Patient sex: M
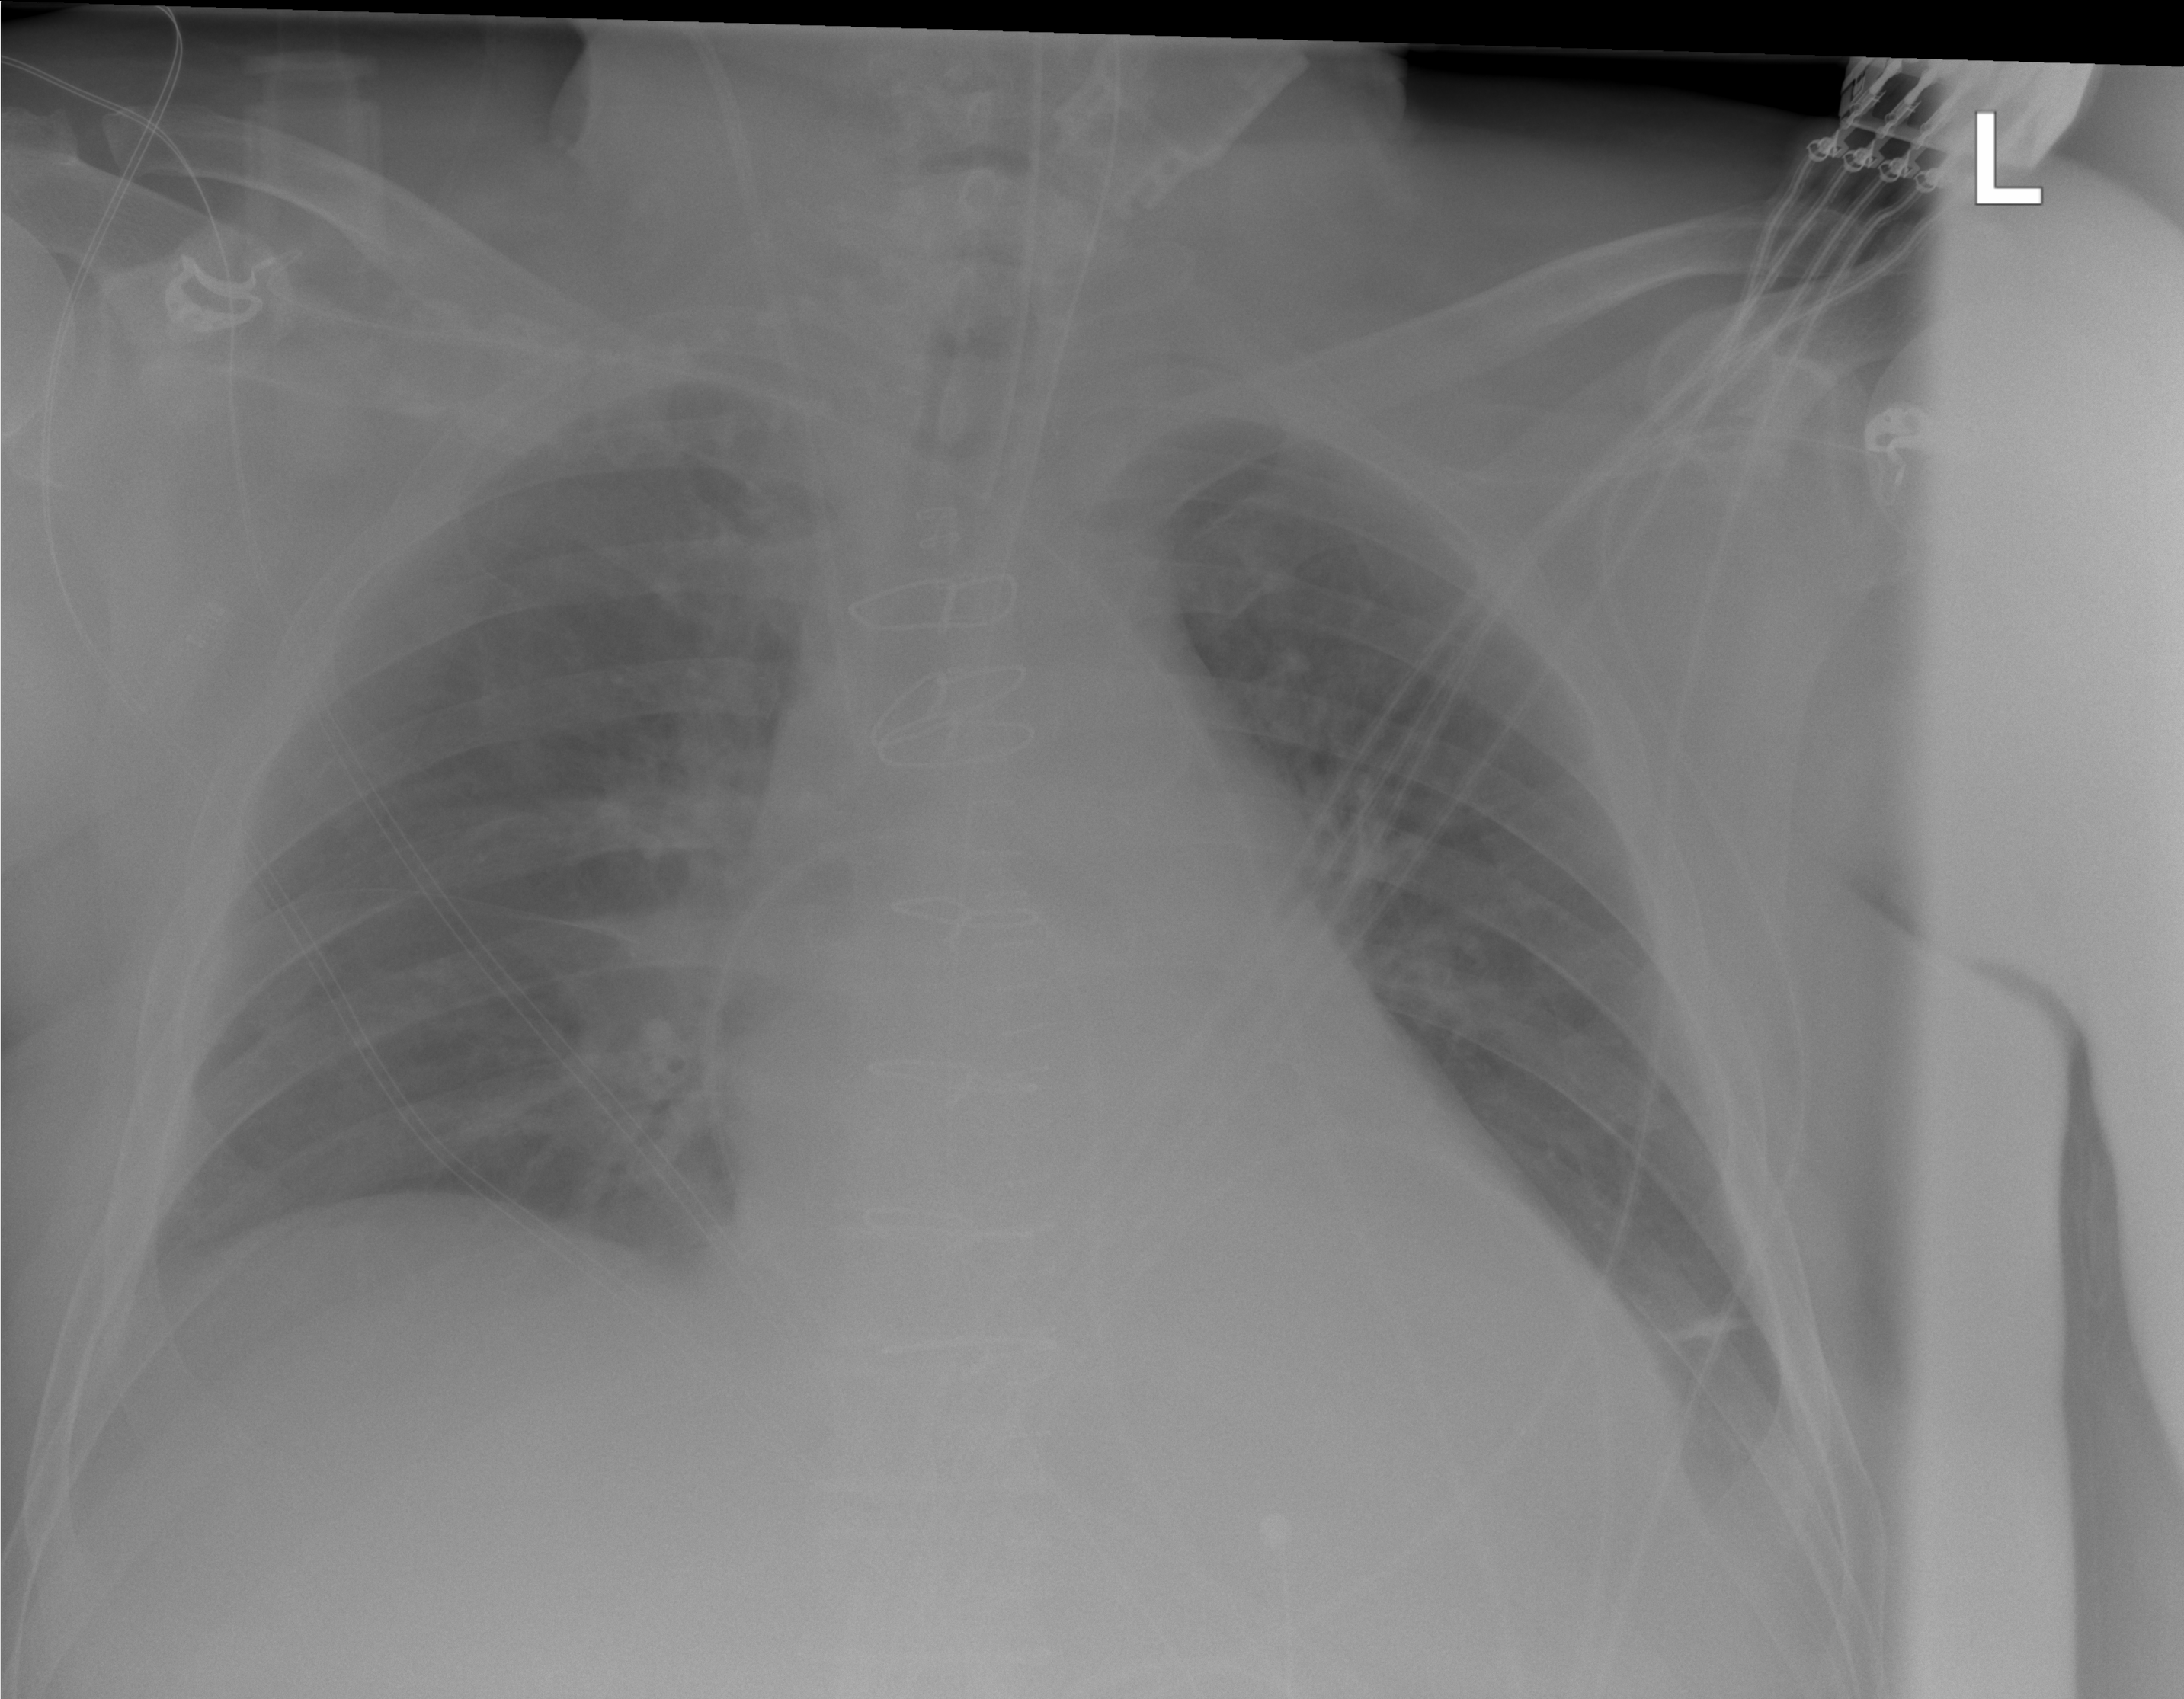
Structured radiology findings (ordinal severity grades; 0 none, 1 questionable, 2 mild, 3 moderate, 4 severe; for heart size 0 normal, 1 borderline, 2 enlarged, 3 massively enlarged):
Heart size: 2
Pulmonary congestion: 2
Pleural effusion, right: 0
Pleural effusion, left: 2
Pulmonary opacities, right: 0
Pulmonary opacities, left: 0
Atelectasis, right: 2
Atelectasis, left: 2